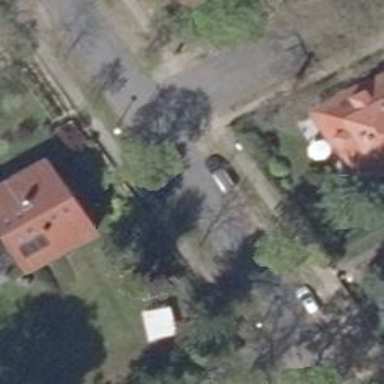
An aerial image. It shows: Residential road with asphalt surface. There are sidewalks on both sides of the road.